Interaction volume radius: 10 \u00c5
Interaction volume height: 30 \u00c5
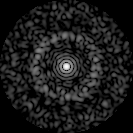
Disorder parameter: 0.8332